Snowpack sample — Loveland Pass, Silver Plume, Colorado, USA (2/11/26, 12:00 PM MST)
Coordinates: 39.663, -105.886
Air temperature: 35 °F
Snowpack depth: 82 cm
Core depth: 10 cm
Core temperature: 17.6 °F
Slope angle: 13°, slope face: 12°
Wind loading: high
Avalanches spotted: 1
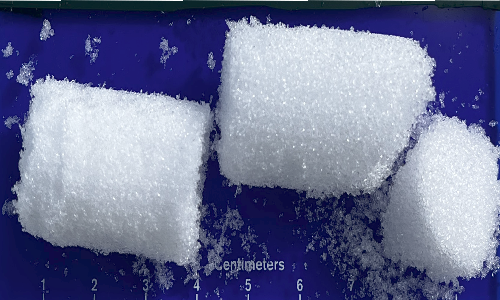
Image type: core
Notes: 1 small avalanche spotted on the north side of the bowl, lots of wind loading